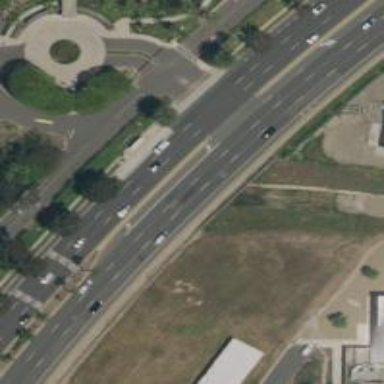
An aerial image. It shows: Primary highway.